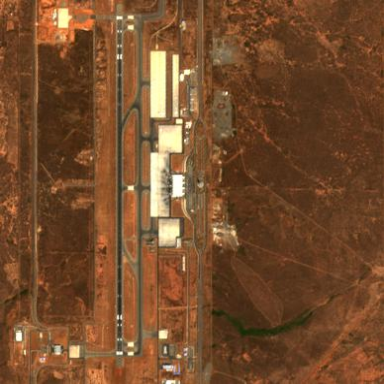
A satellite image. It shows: International aerodrome airport.